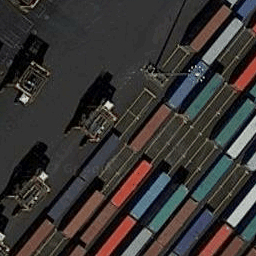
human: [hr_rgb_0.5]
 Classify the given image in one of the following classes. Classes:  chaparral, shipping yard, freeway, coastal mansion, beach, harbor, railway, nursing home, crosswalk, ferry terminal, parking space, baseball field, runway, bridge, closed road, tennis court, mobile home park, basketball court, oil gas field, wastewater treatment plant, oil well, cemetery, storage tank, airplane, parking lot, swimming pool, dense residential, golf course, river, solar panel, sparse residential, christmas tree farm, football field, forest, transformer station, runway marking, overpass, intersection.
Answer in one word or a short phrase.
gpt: shipping yard